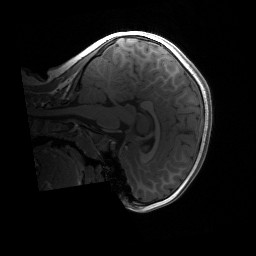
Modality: T1w
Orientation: sagittal
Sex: female
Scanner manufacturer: siemens
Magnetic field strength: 3 T
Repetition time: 1.9 s
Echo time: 0.00243 s